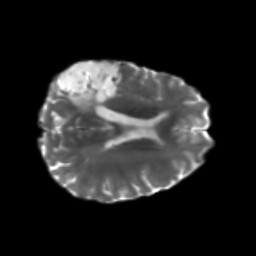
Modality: T2w
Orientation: axial
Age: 59
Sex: female
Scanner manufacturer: siemens
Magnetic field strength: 3 T
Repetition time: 5.25 s
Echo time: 0.08 s